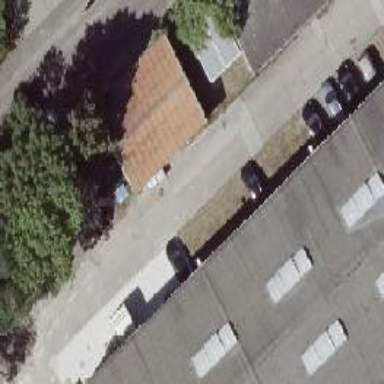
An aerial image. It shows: Commercial building with gabled roof.